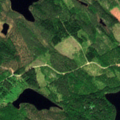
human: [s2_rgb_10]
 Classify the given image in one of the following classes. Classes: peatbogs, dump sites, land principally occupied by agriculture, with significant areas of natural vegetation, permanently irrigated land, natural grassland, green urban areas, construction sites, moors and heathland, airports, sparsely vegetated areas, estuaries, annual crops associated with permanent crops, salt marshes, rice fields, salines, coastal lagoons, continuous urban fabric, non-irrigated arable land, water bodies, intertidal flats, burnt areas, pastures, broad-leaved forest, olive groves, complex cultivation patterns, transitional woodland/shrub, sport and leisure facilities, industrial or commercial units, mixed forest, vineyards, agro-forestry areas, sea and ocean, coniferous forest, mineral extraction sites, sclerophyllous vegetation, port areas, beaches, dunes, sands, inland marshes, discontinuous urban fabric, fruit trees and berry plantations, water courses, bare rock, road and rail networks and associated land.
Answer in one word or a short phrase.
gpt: coniferous forest, mixed forest, transitional woodland/shrub